八年级 · 度量几何学
如图, 已知在 $\triangle A B C$ 中, $\angle B=90^{\circ}, A B=8 \mathrm{~cm}, B C=6 \mathrm{~cm}$,

点 $P$ 开始从点 $A$ 开始沿 $\triangle A B C$ 的边做逆时针运动, 且速度为每秒 $1 \mathrm{~cm}$,

点 $Q$ 从点 $B$ 开始沿 $\triangle A B C$ 的边做逆时针运动, 且速度为每秒 $2 \mathrm{~cm}$,

他们同时出发，设运动时间我 $t$ 秒.

(1) 出发 2 秒后, 求 $P Q$ 的长;

(2) 在运动过程中, $\triangle P Q B$ 能形成等腰三角形吗?

若能, 则求出几秒后第一次形成等腰三角形; 若不能, 则说明理由;

(3) 从出发几秒后, 线段 $P Q$ 第一次把直角三角形周长分成相等的两部分?

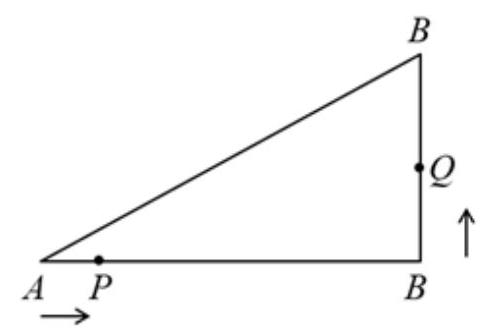
答案: 解: (1) $\because$ 出发 2 秒后 $A P=2 \mathrm{~cm}$,

$\therefore B P=8-2=6(\mathrm{~cm})$,

$B Q=2 \times 2=4(\mathrm{~cm})$,

在 $R t \triangle P Q B$ 中, 由勾股定理得: $P Q=\sqrt{P B^{2}+B Q^{2}}=\sqrt{6^{2}+4^{2}}=2 \sqrt{13}(\mathrm{~cm})$

即出发 2 秒后, 求 $P Q$ 的长为 $2 \sqrt{13} \mathrm{~cm}$.

(2) 在运动过程中, $\triangle P Q B$ 能形成等腰三角形,

$A P=t, B P=A B-A P=8-t ; B Q=2 t$

由 $P B=B Q$ 得: $8-t=2 t$

解得 $t=\frac{8}{3} （$ 秒 ），

即出发 $\frac{8}{3}$ 秒后第一次形成等腰三角形.

(3) Rt $\triangle A B C$ 中由勾股定理得: $A C=\sqrt{A B^{2}+B C^{2}}=\sqrt{8^{2}+6^{2}}=10$ (cm) ;

$\because A P=t, B P=A B-A P=8-t, B Q=2 t, Q C=6-2 t$,

又 $\because$ 线段 $P Q$ 第一次把直角三角形周长分成相等的两部分,

$\therefore$ 由分成的周长相等得: $A C+A P+Q C=P B+B Q$

$10+t+(6-2 t)=8-t+2 t$

解得 $t=4(s)$

即从出发 4 秒后, 线段 $P Q$ 第一次把直角三角形周长分成相等的两部分.